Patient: sex F, age 71
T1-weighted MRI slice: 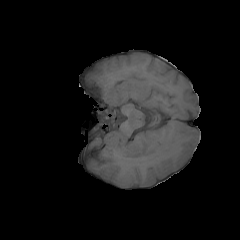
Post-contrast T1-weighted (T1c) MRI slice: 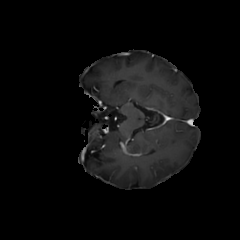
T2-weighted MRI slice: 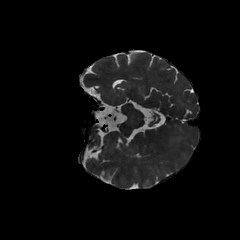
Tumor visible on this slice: no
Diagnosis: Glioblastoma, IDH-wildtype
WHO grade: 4